Question: I wrote this trigger below. it is generating Error at 'COUNT(*) From'. I want that when any row inserts into table 'Users' with this trigger currently present folders in Assignments should assign to User.
For Example: I add new row to table 'Users' suppose 'userD'. Then with the help of this trigger Present folders like 'folderA, folderB, folderC' should assign to 'userD' with folder right 'Visible' by default. I have written this Trigger below but it is givig Error at 'Count(*) From'
'''
CREATE TRIGGER Trigger_Insert ON Users
FOR INSERT
AS
declare @userid int;
declare @username nvarchar(50);
declare @useremail nvarchar(50);
declare @userpassword nvarchar(50);
select @userid=i.user_id from inserted i;
select @username=i.user_name from inserted i;
select @useremail=i.user_email from inserted i;
select @userpassword=i.user_password from inserted i;
DECLARE @intFlag INT
SET @intFlag =1
WHILE (@intFlag <=COUNT(*) FROM Assignments;) // Error Here
BEGIN
insert into UAssignment_Rights(
ua_rights_id,ua_rights_name,assignment_id,user_id)
values(@userid,'Visible','','');
SET @intFlag = @intFlag + 1
PRINT 'AFTER INSERT trigger fired.'
END
GO
'''
Can you please help me to solve this issue.
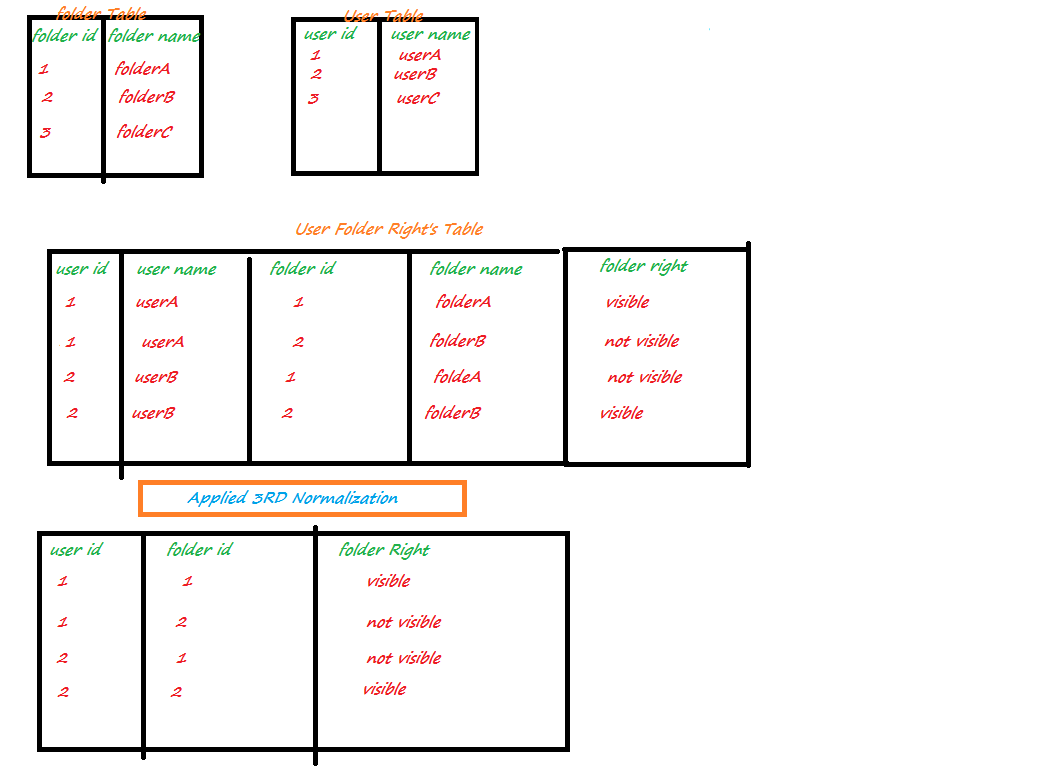
Answer: Answer updated to comply with info from comments.
My point is that most of the times you do not need loops or cursor in Sql Server. Usually set based approach is simpler and faster. In this case you might use form of 'insert' that does not insert fixed values but rather result of 'select'.
'''
CREATE TRIGGER Trigger_Insert ON Users
FOR INSERT
AS
-- this is mandatory in trigger - you do not want @@rowcount reported to applications
-- to change as a result of statement in trigger (all of them, including set and select)
set nocount on
-- You can simply take assignment_id directly from Assignments table
insert into UAssignment_Rights(ua_rights_name, assignment_id, user_id)
select 'Visible', a.assignment_id, i.user_id
from Inserted i
cross join dbo.Assignments a
PRINT 'AFTER INSERT trigger fired.'
GO
'''
P.S. <URL> is result of join without join condition. Meaning that returned rows are all possible cobinations of each row from left table with each row from right table.